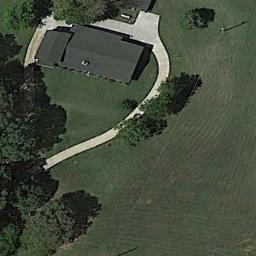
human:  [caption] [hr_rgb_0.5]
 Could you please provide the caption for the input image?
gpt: The sparse residential is on the grass next to some trees and a road .

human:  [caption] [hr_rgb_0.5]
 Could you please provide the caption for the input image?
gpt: A path leads to this house with black roof .

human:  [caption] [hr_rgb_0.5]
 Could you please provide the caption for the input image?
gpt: There are several green trees in the sparse residential area, Surrounded by grass, And a road .

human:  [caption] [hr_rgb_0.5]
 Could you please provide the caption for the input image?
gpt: A  building in a sparse residential .

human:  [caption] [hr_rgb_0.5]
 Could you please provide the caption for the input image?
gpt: A sparse residential area with a black building on the green meadow .